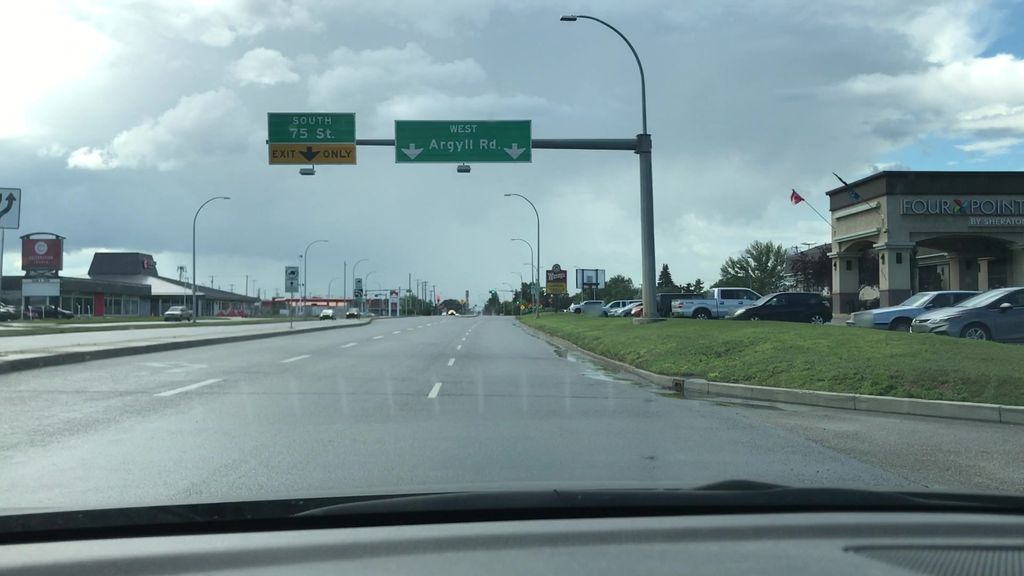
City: edmonton